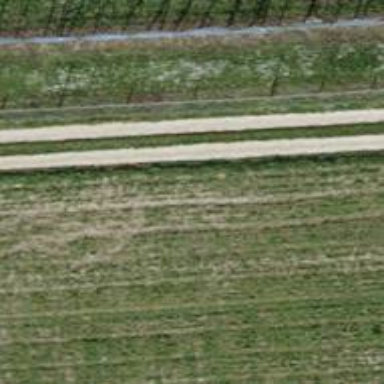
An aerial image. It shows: Compacted grade3 track.